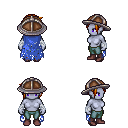
a pixel art fantasy rpg character, female body template, dark elf, purple skin, blue tattered cape, teal pants, dark blonde pixie cut hairstyle, chain helm, white cloth bandages, maroon shoes, four views (front, back, left, right), 2x2 character sprite sheet, small pixel art, hard edges, no anti-aliasing